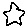
Label: star